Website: lowes
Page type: cart
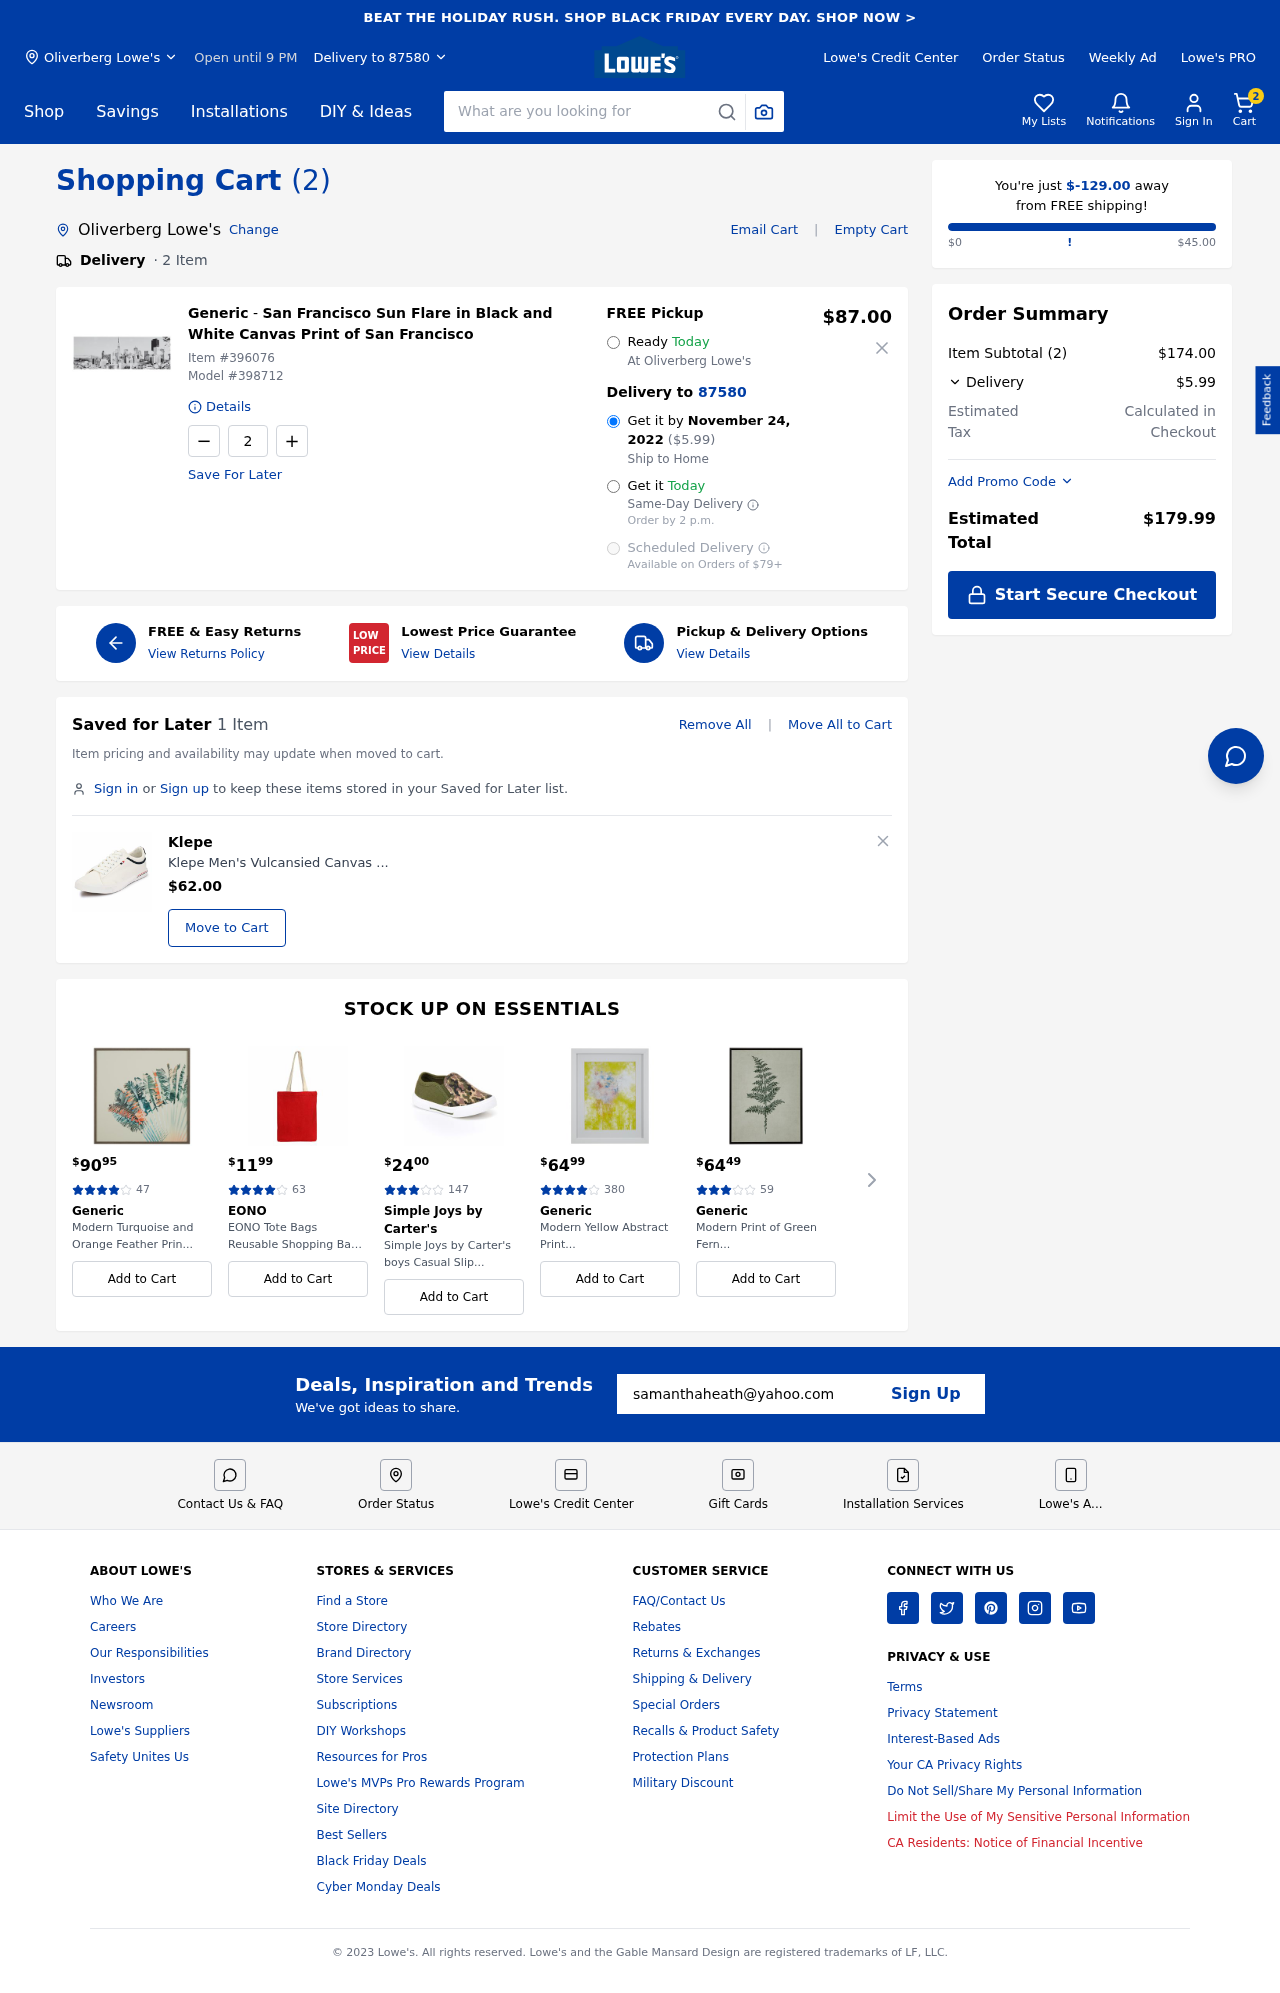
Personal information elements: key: PII_CITY
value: Oliverberg Lowe's
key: PII_EMAIL
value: samanthaheath@yahoo.com
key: PII_POSTCODE
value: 87580
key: PII_CITY2
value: Oliverberg Lowe's
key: PII_CITY3
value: Oliverberg
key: PII_POSTCODE_FULL
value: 87580
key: PII_POSTCODE_NUMERIC
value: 87580
Product elements: key: PRODUCT1_BRAND
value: Generic
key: PRODUCT1_NAME
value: San Francisco Sun Flare in Black and White Canvas Print of San Francisco
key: PRODUCT1_PRICE
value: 87
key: PRODUCT1_QUANTITY
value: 2
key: PRODUCT2_BRAND
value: Klepe
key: PRODUCT2_NAME
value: Klepe Men's Vulcansied Canvas White Sneakers-8 UK (42 EU) (9 US) (0701A/WHT)
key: PRODUCT2_PRICE
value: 62
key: PRODUCT1_ITEM_NUMBER
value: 396076
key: PRODUCT1_MODEL_NUMBER
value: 398712
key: PRODUCT3_PRICE
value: $9095
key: PRODUCT3_NUM_RATINGS
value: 47
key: PRODUCT3_BRAND
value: Generic
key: PRODUCT3_NAME
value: Modern Turquoise and Orange Feather Prin...
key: PRODUCT4_PRICE
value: $1199
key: PRODUCT4_NUM_RATINGS
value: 63
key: PRODUCT4_BRAND
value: EONO
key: PRODUCT4_NAME
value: EONO Tote Bags Reusable Shopping Bag Eco...
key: PRODUCT5_PRICE
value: $2400
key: PRODUCT5_NUM_RATINGS
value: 147
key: PRODUCT5_BRAND
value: Simple Joys by Carter's
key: PRODUCT5_NAME
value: Simple Joys by Carter's boys Casual Slip...
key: PRODUCT6_PRICE
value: $6499
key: PRODUCT6_NUM_RATINGS
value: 380
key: PRODUCT6_BRAND
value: Generic
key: PRODUCT6_NAME
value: Modern Yellow Abstract Print...
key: PRODUCT7_PRICE
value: $6449
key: PRODUCT7_NUM_RATINGS
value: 59
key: PRODUCT7_BRAND
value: Generic
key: PRODUCT7_NAME
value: Modern Print of Green Fern...
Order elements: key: ORDER_NUM_ITEMS
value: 2
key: ORDER_DELIVERY_DATE
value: November 24, 2022
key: ORDER_SHIPPING_COST2
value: $5.99
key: ORDER_SHIPPING_AWAY
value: $-129.00
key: ORDER_SUBTOTAL
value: $174.00
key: ORDER_SHIPPING_COST
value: $5.99
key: ORDER_TOTAL
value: $179.99
Search elements: key: HEADER_SEARCH
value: What are you looking for
Other elements: key: SAVED_NUM_ITEMS
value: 1 Item